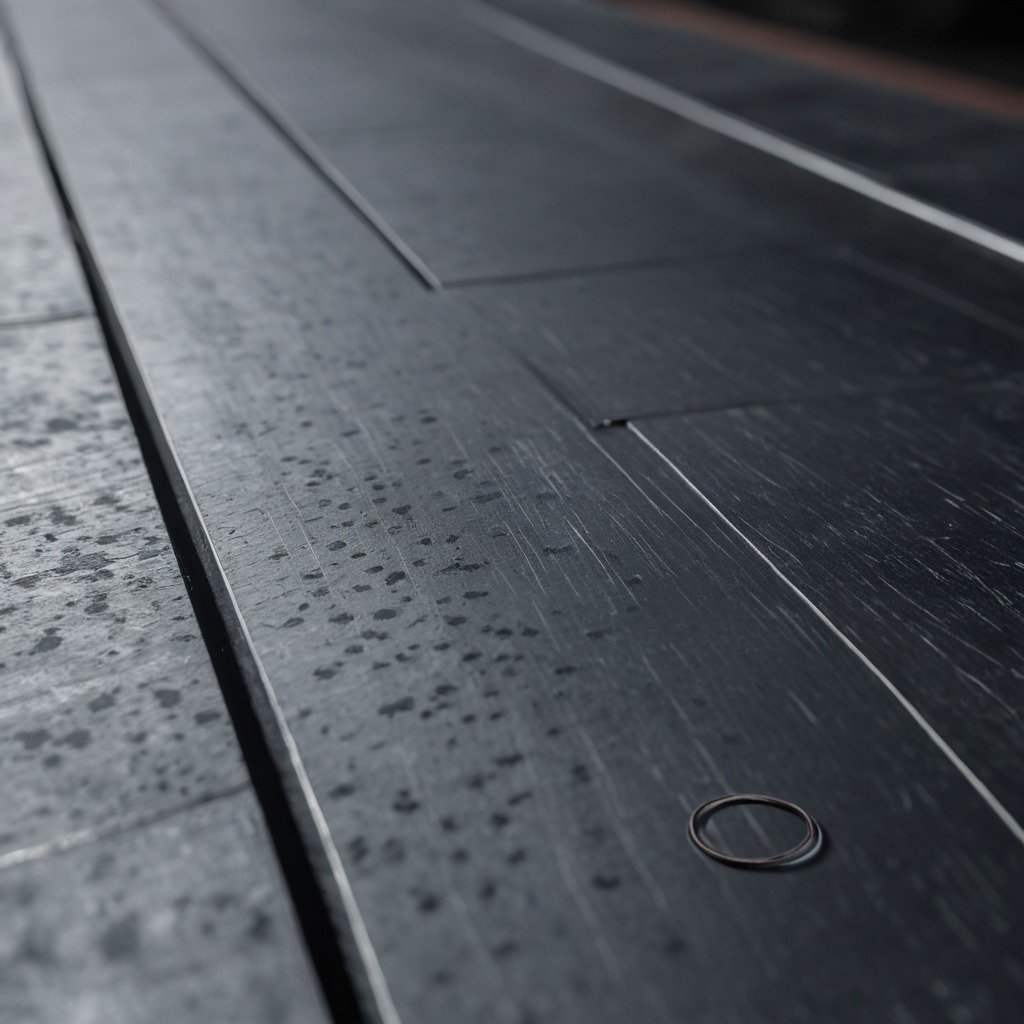
A rubber O-ring is lying on the cold steel table in a mining workshop gritty textures.